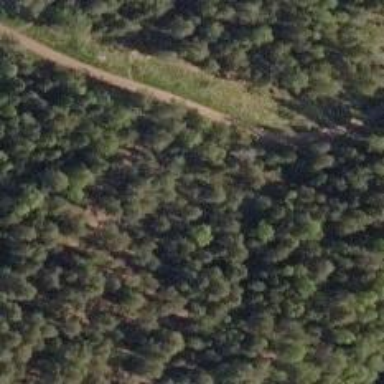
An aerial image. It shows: Path with excellent trail visibility.